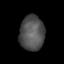
Tissue: lung
Cell type: Others
Senescence score: 0.2307
Nuclear area (px): 848
Mean DAPI intensity: 82.123